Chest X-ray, AP view. Patient: 52 years old, sex F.
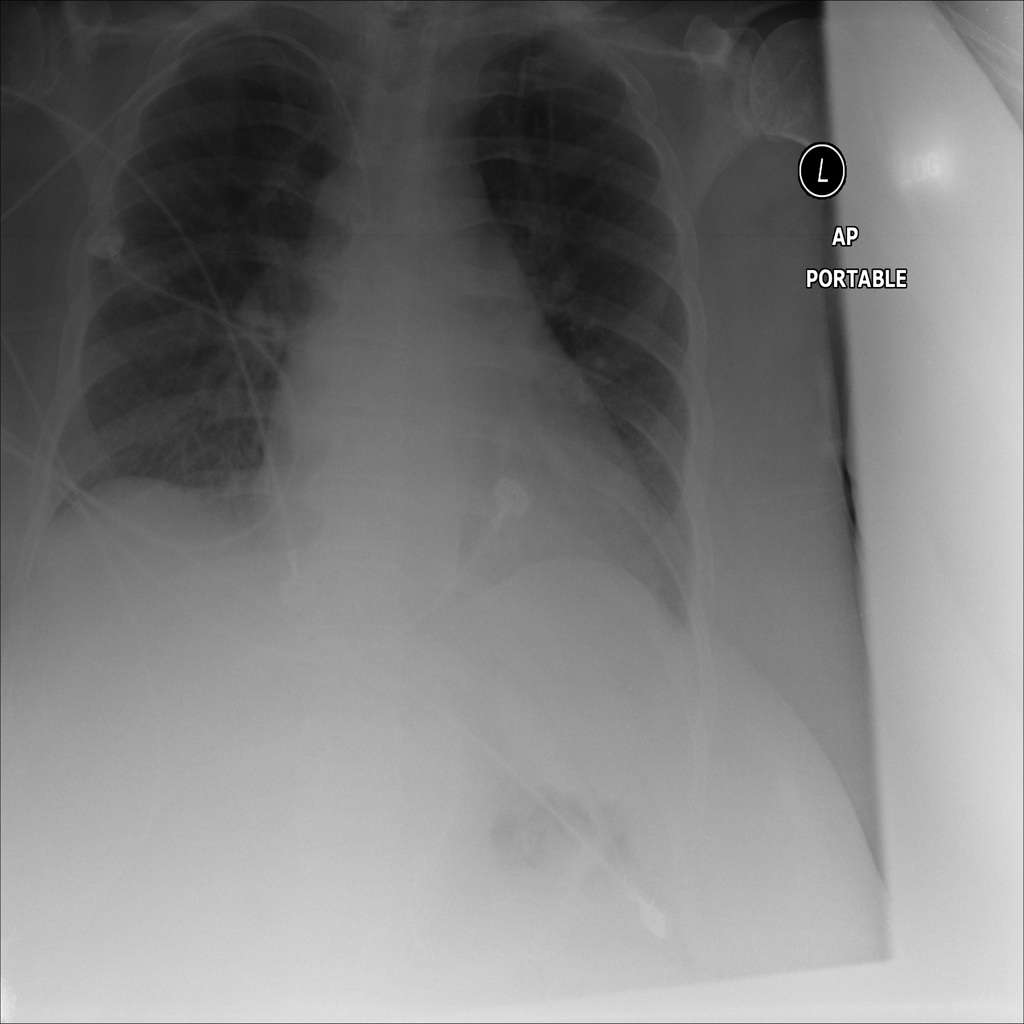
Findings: No Finding